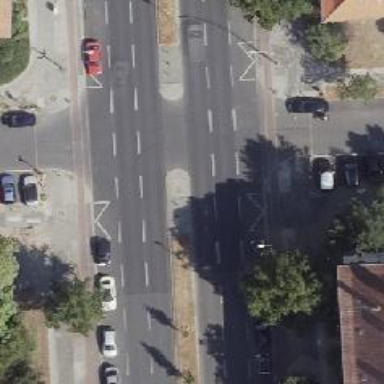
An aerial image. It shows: Secondary road with asphalt surface and cycle track on the right side.